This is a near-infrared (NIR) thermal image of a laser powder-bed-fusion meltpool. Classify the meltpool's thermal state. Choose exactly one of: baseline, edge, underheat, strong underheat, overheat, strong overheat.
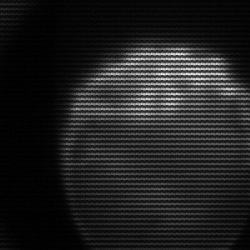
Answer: edge